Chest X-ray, AP view. Patient: 50 years old, sex F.
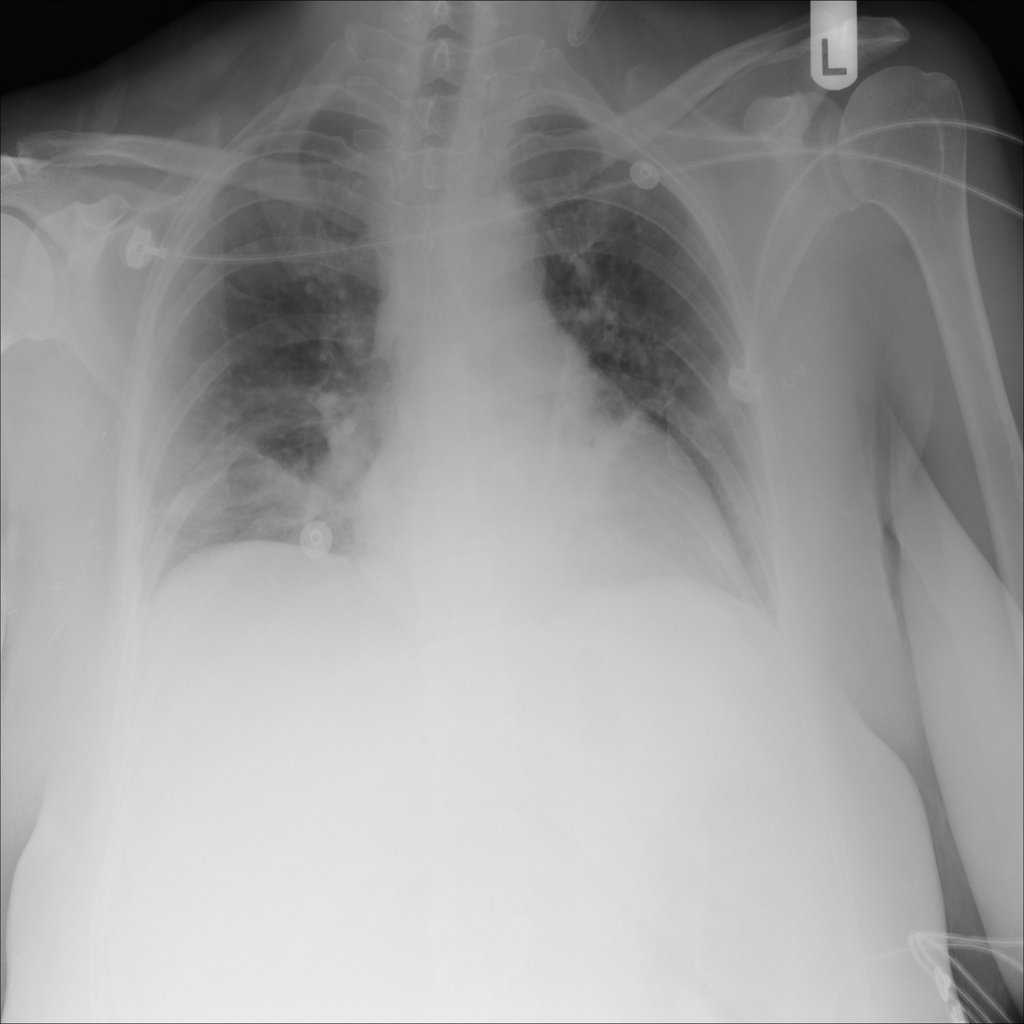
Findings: No Finding